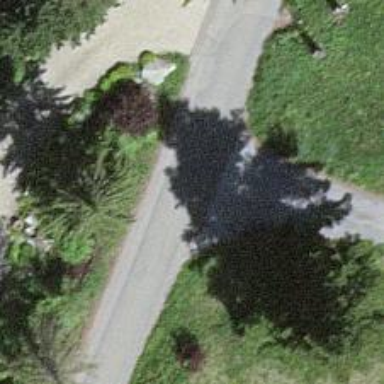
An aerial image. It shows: Unclassified road.